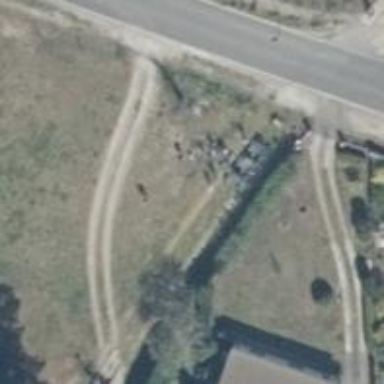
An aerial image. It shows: Abandoned railway.